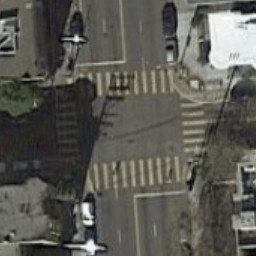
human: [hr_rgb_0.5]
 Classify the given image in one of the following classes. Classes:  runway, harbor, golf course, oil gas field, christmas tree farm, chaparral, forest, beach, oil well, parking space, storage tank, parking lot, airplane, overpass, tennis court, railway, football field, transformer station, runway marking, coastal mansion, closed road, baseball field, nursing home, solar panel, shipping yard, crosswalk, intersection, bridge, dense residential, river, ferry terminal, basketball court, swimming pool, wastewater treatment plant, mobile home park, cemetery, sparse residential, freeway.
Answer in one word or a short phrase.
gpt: crosswalk